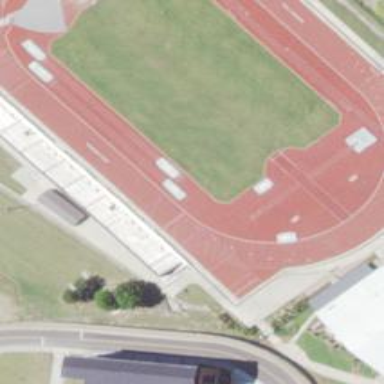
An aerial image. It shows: Long jump pitch for sports and leisure activities.